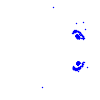
Particle: pion